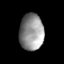
Tissue: skin
Cell type: Epithelial cells
Senescence score: 0.9254
Nuclear area (px): 864
Mean DAPI intensity: 145.0625